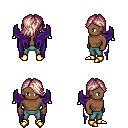
a pixel art fantasy rpg character, male body template, human, dark skin, purple wings, teal pants, white blonde swoop hairstyle, gold boots, four views (front, back, left, right), 2x2 character sprite sheet, small pixel art, hard edges, no anti-aliasing